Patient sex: F
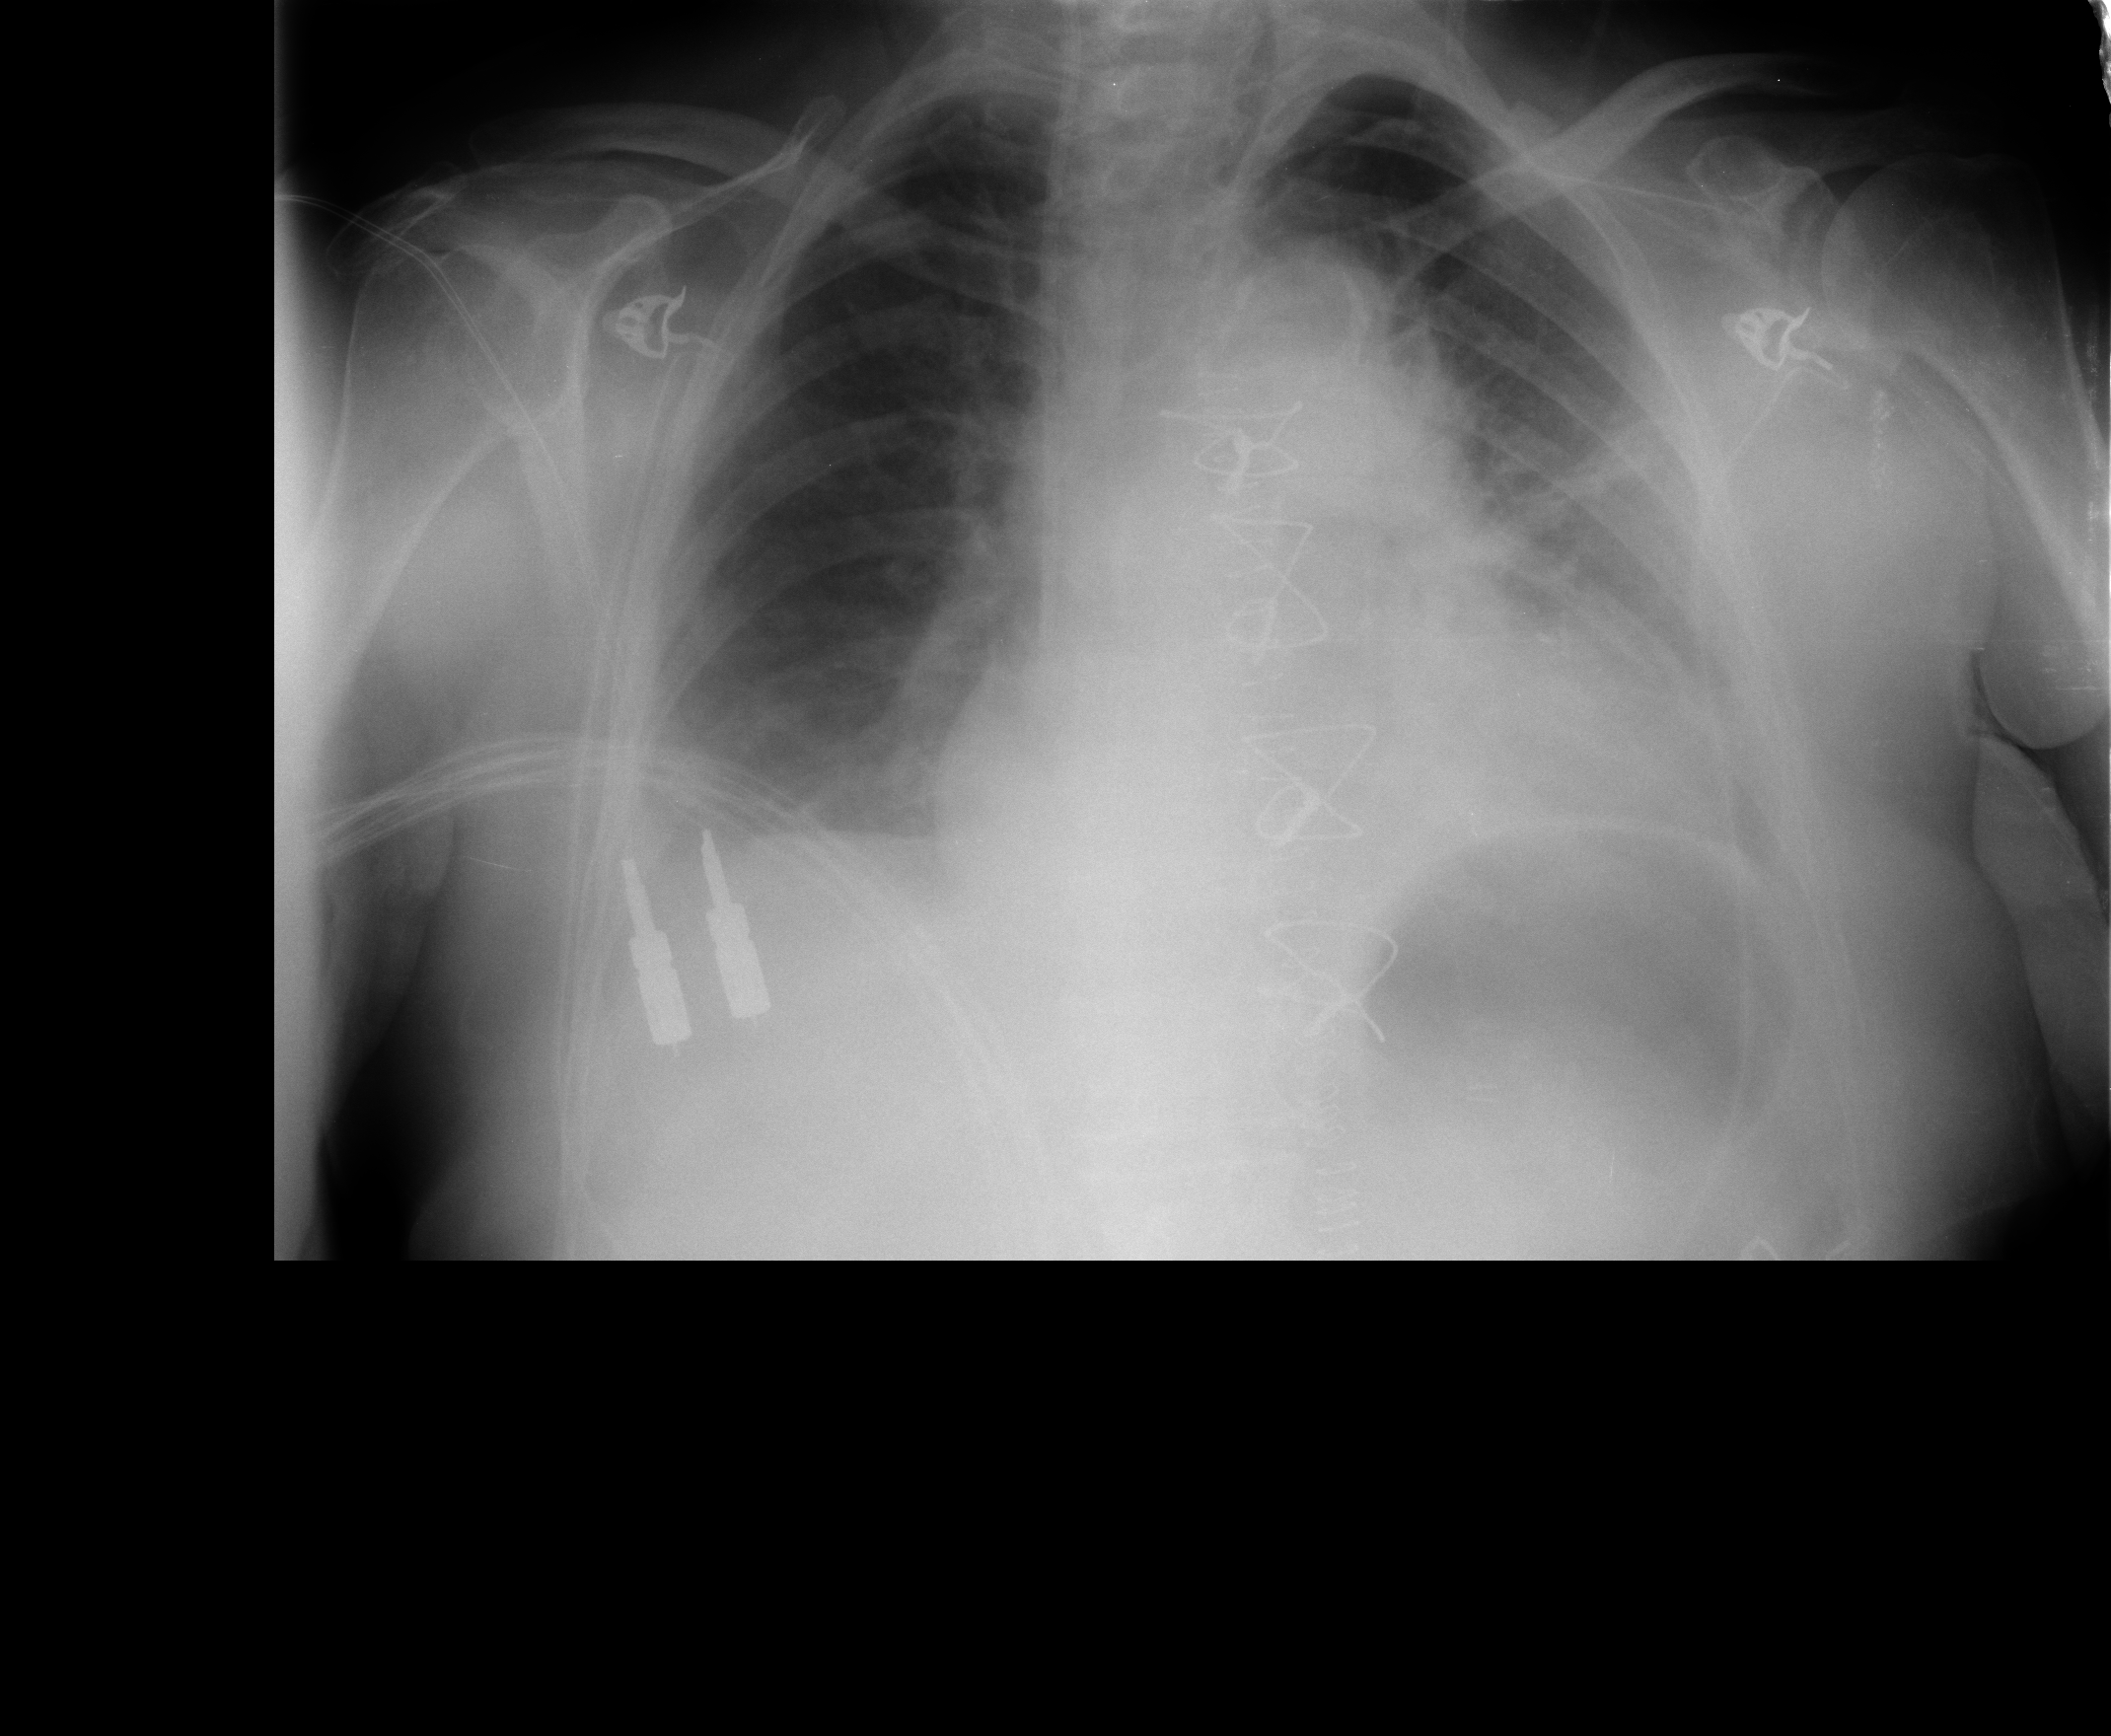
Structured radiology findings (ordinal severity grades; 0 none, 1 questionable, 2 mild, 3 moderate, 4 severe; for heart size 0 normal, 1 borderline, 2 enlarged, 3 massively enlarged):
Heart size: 2
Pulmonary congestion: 2
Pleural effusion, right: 1
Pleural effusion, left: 1
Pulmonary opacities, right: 0
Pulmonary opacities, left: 0
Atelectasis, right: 0
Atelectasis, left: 2